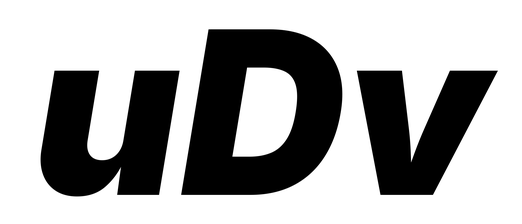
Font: Inter-Italic_Black_Italic